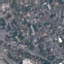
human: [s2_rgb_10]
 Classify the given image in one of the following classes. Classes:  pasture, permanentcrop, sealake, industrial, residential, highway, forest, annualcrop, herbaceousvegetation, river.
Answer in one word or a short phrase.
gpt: Residential